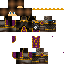
A male human skin with medium skin, wearing brown long hair dressed in a blue hoodie and brown pants, featuring a closed mouth.